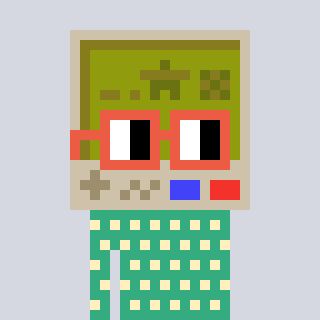
a pixel art character with square orange glasses, a gameboy-shaped head and a teal-colored body on a cool background